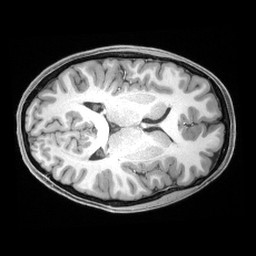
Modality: T1w
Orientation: axial
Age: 20
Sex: female
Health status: healthy
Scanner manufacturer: siemens
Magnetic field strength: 3 T
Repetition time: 2.4 s
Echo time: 0.00194 s